Question: I'm using rails 4 with mongoid and a devise gem. I added some fields in user.rb.
'''
class User
include Mongoid::Document
devise :database_authenticatable, :registerable,
:recoverable, :rememberable, :trackable, :validatable
field :profile_name, :type => String
field :type, :type => String
field :gender, :type => String
field :location, :type => String
field :about, :type => String
...
end
'''
I also edited registration and edit forms:
'''
<div><%= f.label :profile_name %><br />
<%= f.text_field :profile_name, :autofocus => true %></div>
<div><%= f.label :type %><br />
<%= f.text_field :type, :autofocus => true %></div>
<div><%= f.label :gender %><br />
<%= f.select :gender, options_for_select(%w[Male Female]), :prompt => "Select your gender" %></div>
'''
But it only saves standart information as: email and password. I thought of adding strong _params, but there is no user_controller.rb in my project folder.

And server crushes and won't start even if i add:
'''
gem 'strong_parameters'
'''
in the gemfile. I don't know what's my problem. Otherwise, I can add posts and they're stored ok.
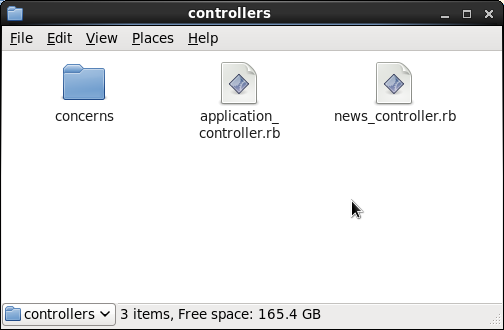
Answer: Firstly, make sure you read through Devise fully with Rails 4. You need to setup strong params in the 'application_controller.rb'
Rails 4 uses strong_params by default so there is no need to try and install it. You will need to add the attributes you require depending on the way you do it in the application_controller.rb
Just like sevencats said:
<URL>
Read the documentation and understand how devise works, it can cause alot of pain if you don't really understand what is going on.
I would suggest trying to build a system from scratch first using this tutorial:
<URL>
He goes through a full user system from scratch.